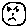
Label: smiley face